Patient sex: F
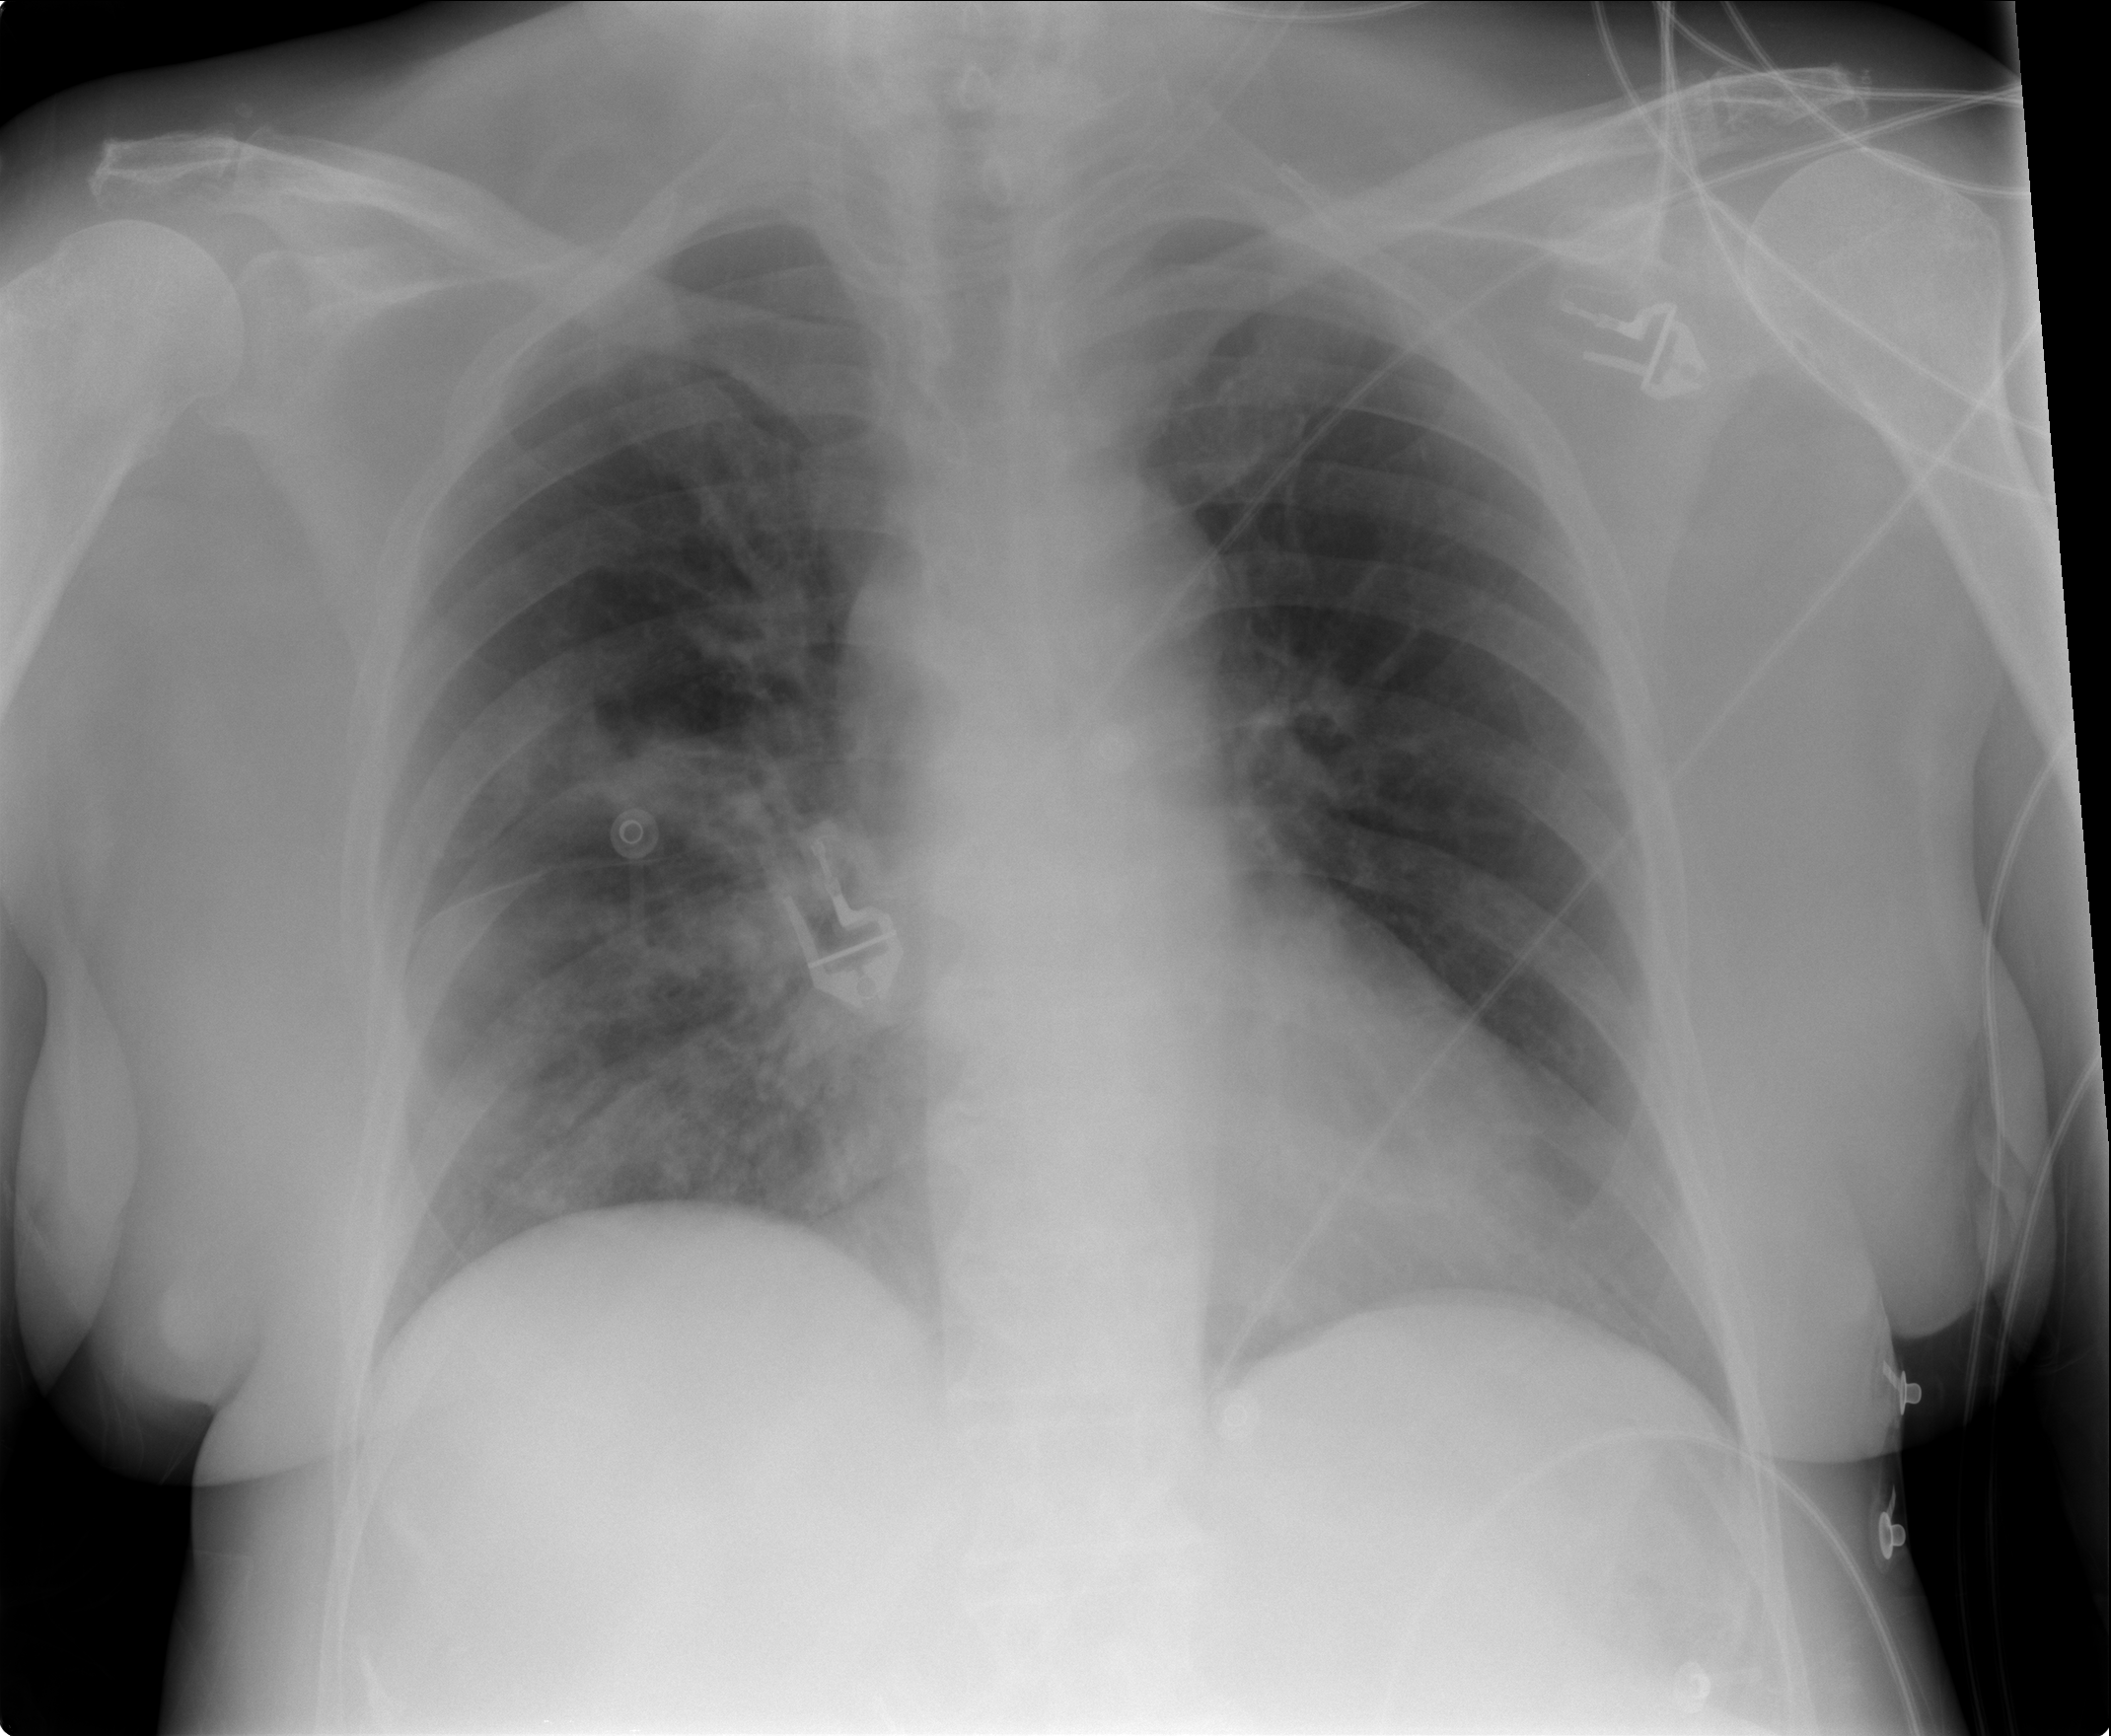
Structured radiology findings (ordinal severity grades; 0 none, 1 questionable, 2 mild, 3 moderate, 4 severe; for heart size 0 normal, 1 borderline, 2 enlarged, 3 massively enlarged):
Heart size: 0
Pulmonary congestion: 0
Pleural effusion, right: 0
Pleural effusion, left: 0
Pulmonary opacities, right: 2
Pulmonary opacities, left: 0
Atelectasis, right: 0
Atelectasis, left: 0